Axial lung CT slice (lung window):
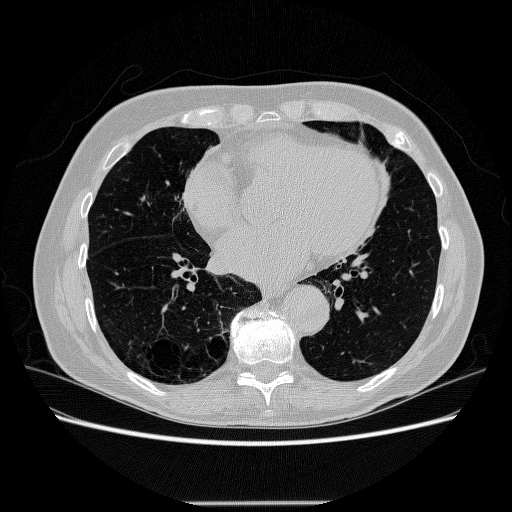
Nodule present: no